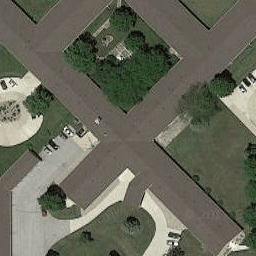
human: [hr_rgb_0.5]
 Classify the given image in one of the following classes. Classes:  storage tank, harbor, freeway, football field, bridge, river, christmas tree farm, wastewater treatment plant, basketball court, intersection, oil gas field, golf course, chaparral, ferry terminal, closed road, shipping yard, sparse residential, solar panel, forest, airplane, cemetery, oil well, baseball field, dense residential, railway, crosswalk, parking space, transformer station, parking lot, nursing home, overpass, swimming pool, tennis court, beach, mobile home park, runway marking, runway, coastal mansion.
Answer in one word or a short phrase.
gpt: nursing home